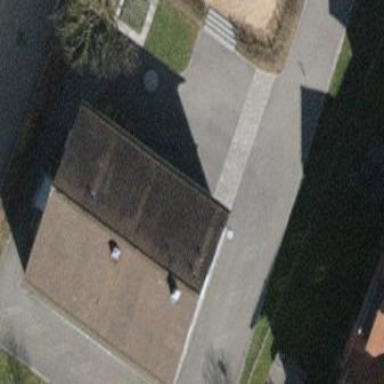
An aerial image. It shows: School building.